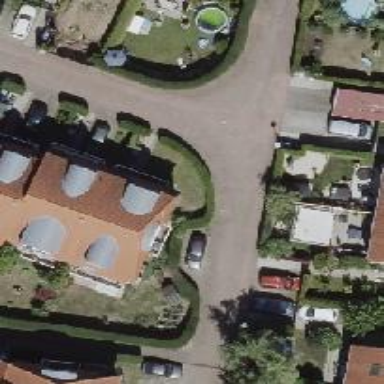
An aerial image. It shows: Residential road.